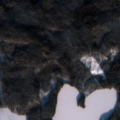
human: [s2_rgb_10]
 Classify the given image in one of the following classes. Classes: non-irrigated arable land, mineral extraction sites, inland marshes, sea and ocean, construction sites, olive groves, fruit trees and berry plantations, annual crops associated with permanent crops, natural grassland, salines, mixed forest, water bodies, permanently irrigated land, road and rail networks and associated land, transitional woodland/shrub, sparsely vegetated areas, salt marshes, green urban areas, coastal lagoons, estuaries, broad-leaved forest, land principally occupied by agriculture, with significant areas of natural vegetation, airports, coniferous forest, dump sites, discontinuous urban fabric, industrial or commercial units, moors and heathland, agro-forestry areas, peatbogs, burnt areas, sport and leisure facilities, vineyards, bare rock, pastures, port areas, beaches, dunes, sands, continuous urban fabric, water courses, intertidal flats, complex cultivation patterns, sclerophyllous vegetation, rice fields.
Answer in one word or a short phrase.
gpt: coniferous forest, mixed forest, water bodies